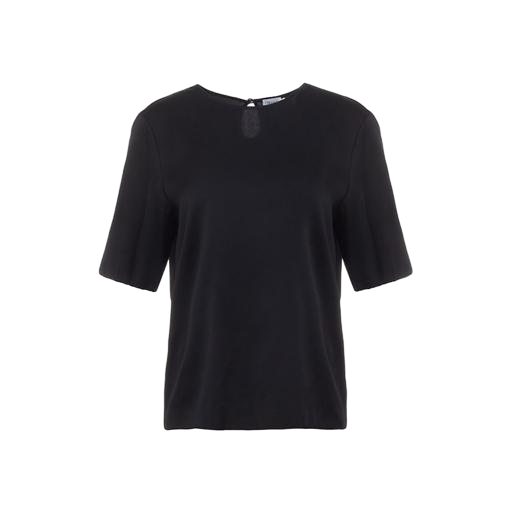
short-sleeve top only macy, black elbow-sleeve top only macy, black odelia t-shirt, white background